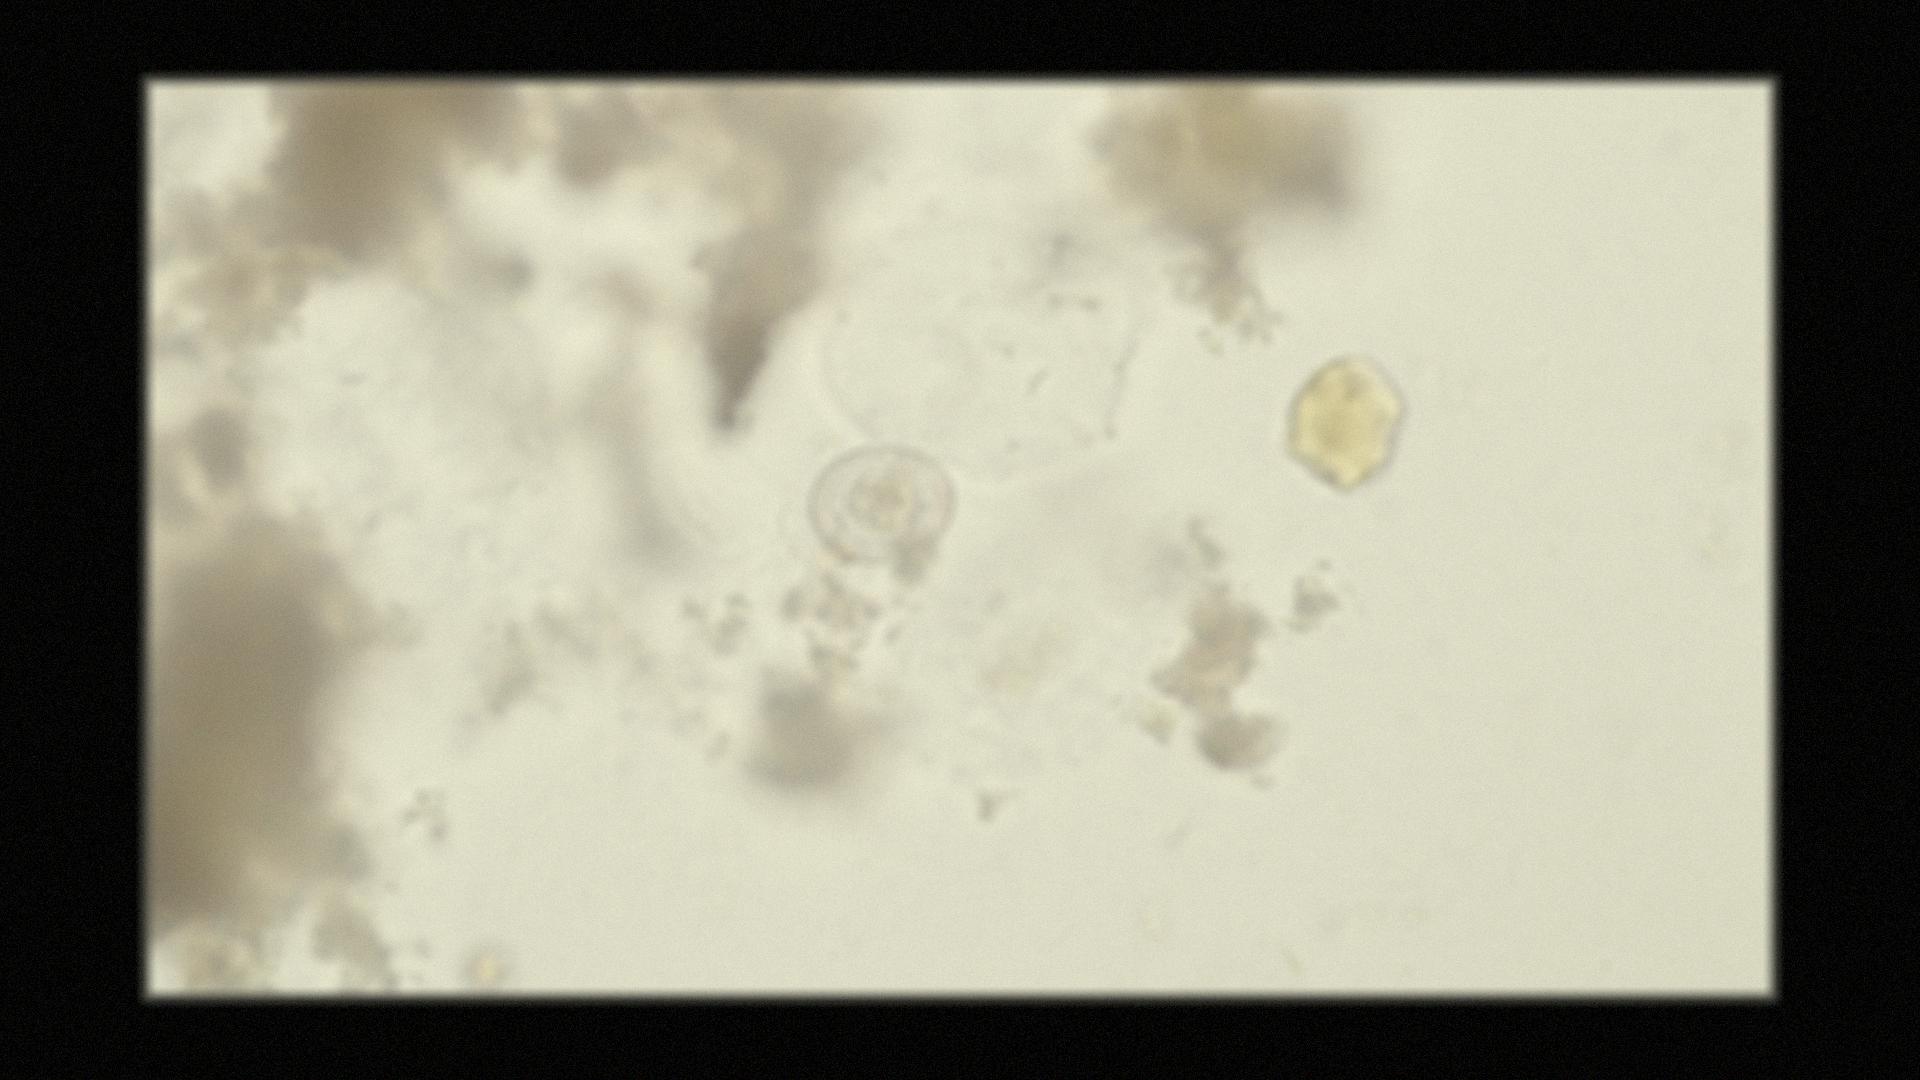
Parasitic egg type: Hymenolepis nana